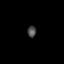
Tissue: skin
Cell type: Epithelial cells
Senescence score: 0.2803
Nuclear area (px): 96
Mean DAPI intensity: 75.094